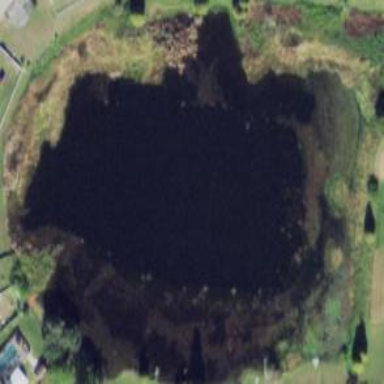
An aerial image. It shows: Serene pond surrounded by nature.